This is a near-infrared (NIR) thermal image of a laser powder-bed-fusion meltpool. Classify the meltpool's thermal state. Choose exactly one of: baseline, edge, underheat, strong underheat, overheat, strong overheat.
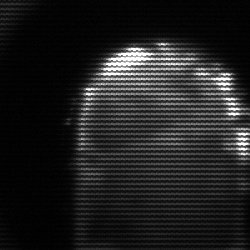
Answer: baseline